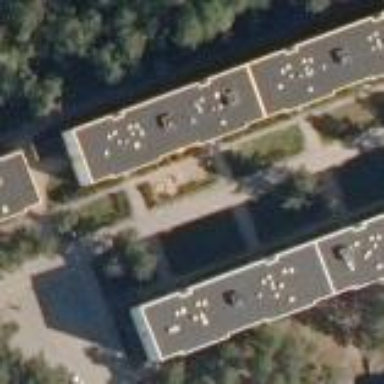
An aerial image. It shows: Flat-roofed apartment building with tar paper roofing material.